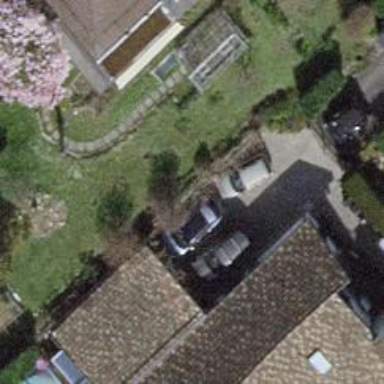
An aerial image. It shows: View of roof of building.